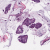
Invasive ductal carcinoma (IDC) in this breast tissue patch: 1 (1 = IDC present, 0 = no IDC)